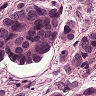
Metastatic tissue present: yes